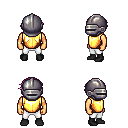
a pixel art fantasy rpg character, male body template, human, tanned skin, gold chest armor, white pants, pink short bangs hairstyle, metal helm, black shoes, four views (front, back, left, right), 2x2 character sprite sheet, small pixel art, hard edges, no anti-aliasing